Question:
im still learning compose.in this prototype im buiding,my Column containing the card views,in this case 1 dummy card,is overlapping with the appbar. i have tried using scaffold too,same result
here is the Card code:
'''
@Composable
fun DiaryCard(){
val bs = "filler text,strings,anything "+
"jadsjjadj adsnjasjd d saasd" +" sadsad asdasd adsasda" +
"sasdasdas dsa d"
Column {
Spacer(modifier = Modifier.padding(top = 6.dp))
Card(modifier = Modifier
.fillMaxWidth()
.padding(13.dp),
shape = MaterialTheme.shapes.small,
elevation = 5.dp, backgroundColor = Color.White){
Row(modifier = Modifier.padding(bottom = 2.dp)){
Text(text = "29 Sept. 2019", modifier = Modifier
.fillMaxWidth(0.75F)
.padding(start = 1.5.dp),color = Color.Black)
}
Divider()
Spacer(modifier = Modifier.padding(bottom = 3.dp,top = 2.dp))
Column(modifier = Modifier.fillMaxWidth()) {
Text(text = "today was a good day",color = Color.Black)
Spacer(modifier = Modifier.padding(bottom = 3.dp))
Text(text = bs, color = Color.Black)
}
}
}
}
'''
The Appbar:
'''
@Composable
fun topAppbar(){
TopAppBar(backgroundColor = Color.DarkGray) {
}
}
'''
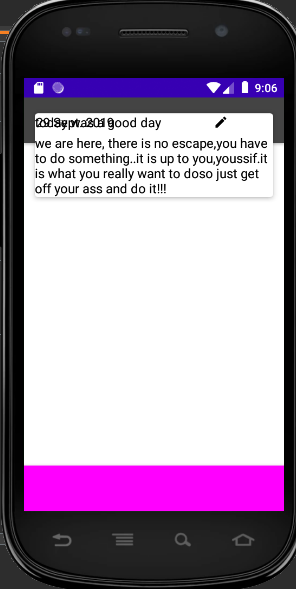
Answer: You can:
- 'Scaffold''topBar = { topAppbar() }'- 'Column()'
Something like:
'''
Scaffold(topBar = { topAppbar() },
) {
DiaryCard()
}
'''
with:
'''
@Composable
fun DiaryCard(){
val bs = "filler text,strings,anything "+
"jadsjjadj adsnjasjd d saasd" +" sadsad asdasd adsasda" +
"sasdasdas dsa d"
Column {
Spacer(modifier = Modifier.padding(top = 6.dp))
Card(
modifier = Modifier
.fillMaxWidth()
//.background(Color.Red)
.padding(13.dp),
shape = MaterialTheme.shapes.small,
elevation = 5.dp, backgroundColor = Color.White
) {
Column() { //It is important to avoid overlap inside the Card
Row(modifier = Modifier.padding(bottom = 2.dp)) {
Text(
text = "29 Sept. 2019", modifier = Modifier
.fillMaxWidth(0.75F)
.padding(start = 1.5.dp), color = Color.Black
)
}
Divider()
Spacer(modifier = Modifier.padding(bottom = 3.dp, top = 2.dp))
Column(modifier = Modifier.fillMaxWidth()) {
Text(text = "today was a good day", color = Color.Black)
Spacer(modifier = Modifier.padding(bottom = 3.dp))
Text(text = bs, color = Color.Black)
}
}
}
}
}
'''
and:
'''
@Composable
fun topAppbar(){
TopAppBar(backgroundColor = Color.DarkGray) {
Text("AppBar")
}
}
'''
<URL>